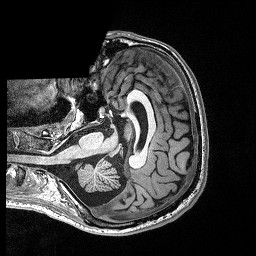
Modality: T1w
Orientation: axial
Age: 30
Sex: male
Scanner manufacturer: siemens
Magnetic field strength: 3 T
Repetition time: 2.4 s
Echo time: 0.03 s